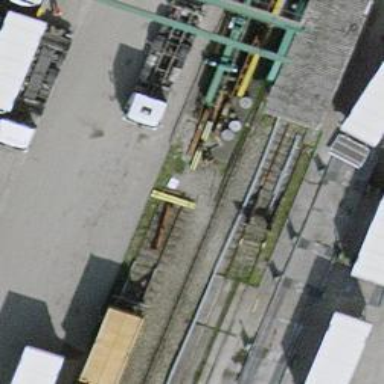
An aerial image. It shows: Railway buffer stop.